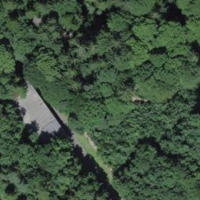
EUNIS habitat code: 41
Species observed at this site:
Hedera helix